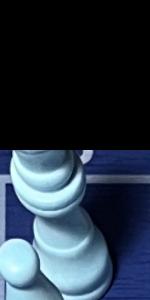
Label: King_White